Field crop: maize
Growth stage: 2
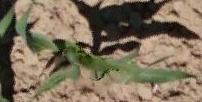
Species: maize